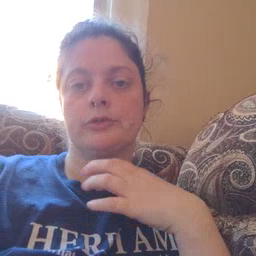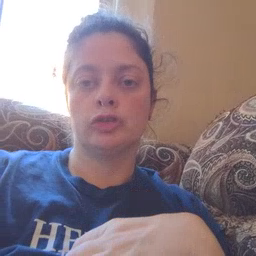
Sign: hungry